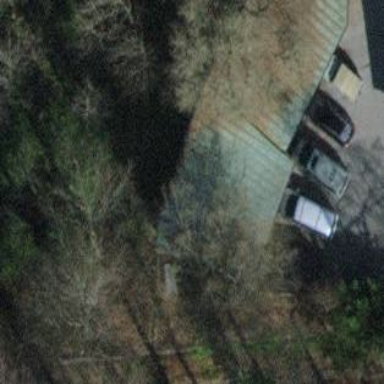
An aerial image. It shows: Garage.